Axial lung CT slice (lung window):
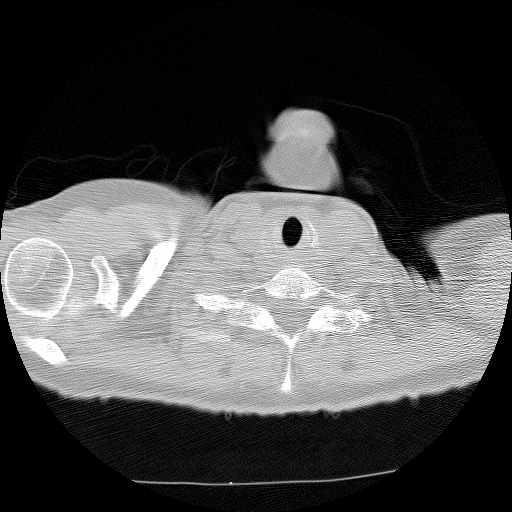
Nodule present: no